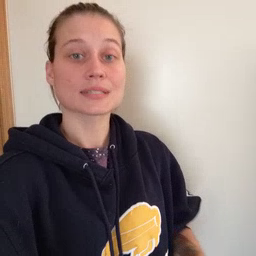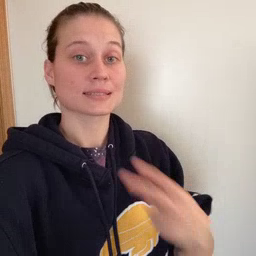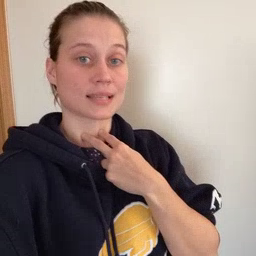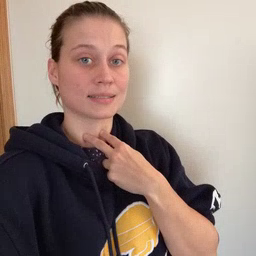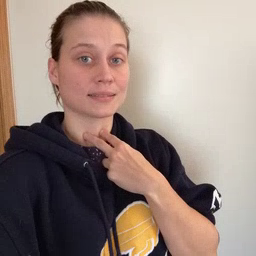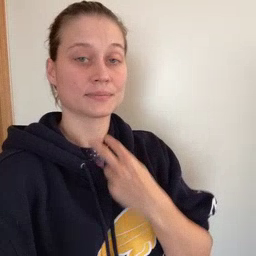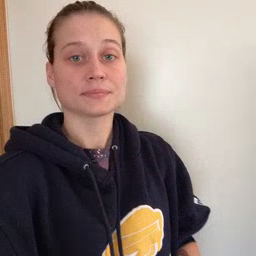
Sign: stuck